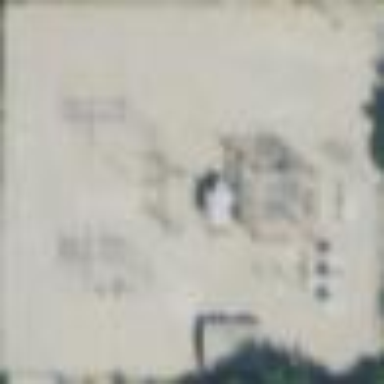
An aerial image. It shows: Distribution level power substation enclosed by fence.